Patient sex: M
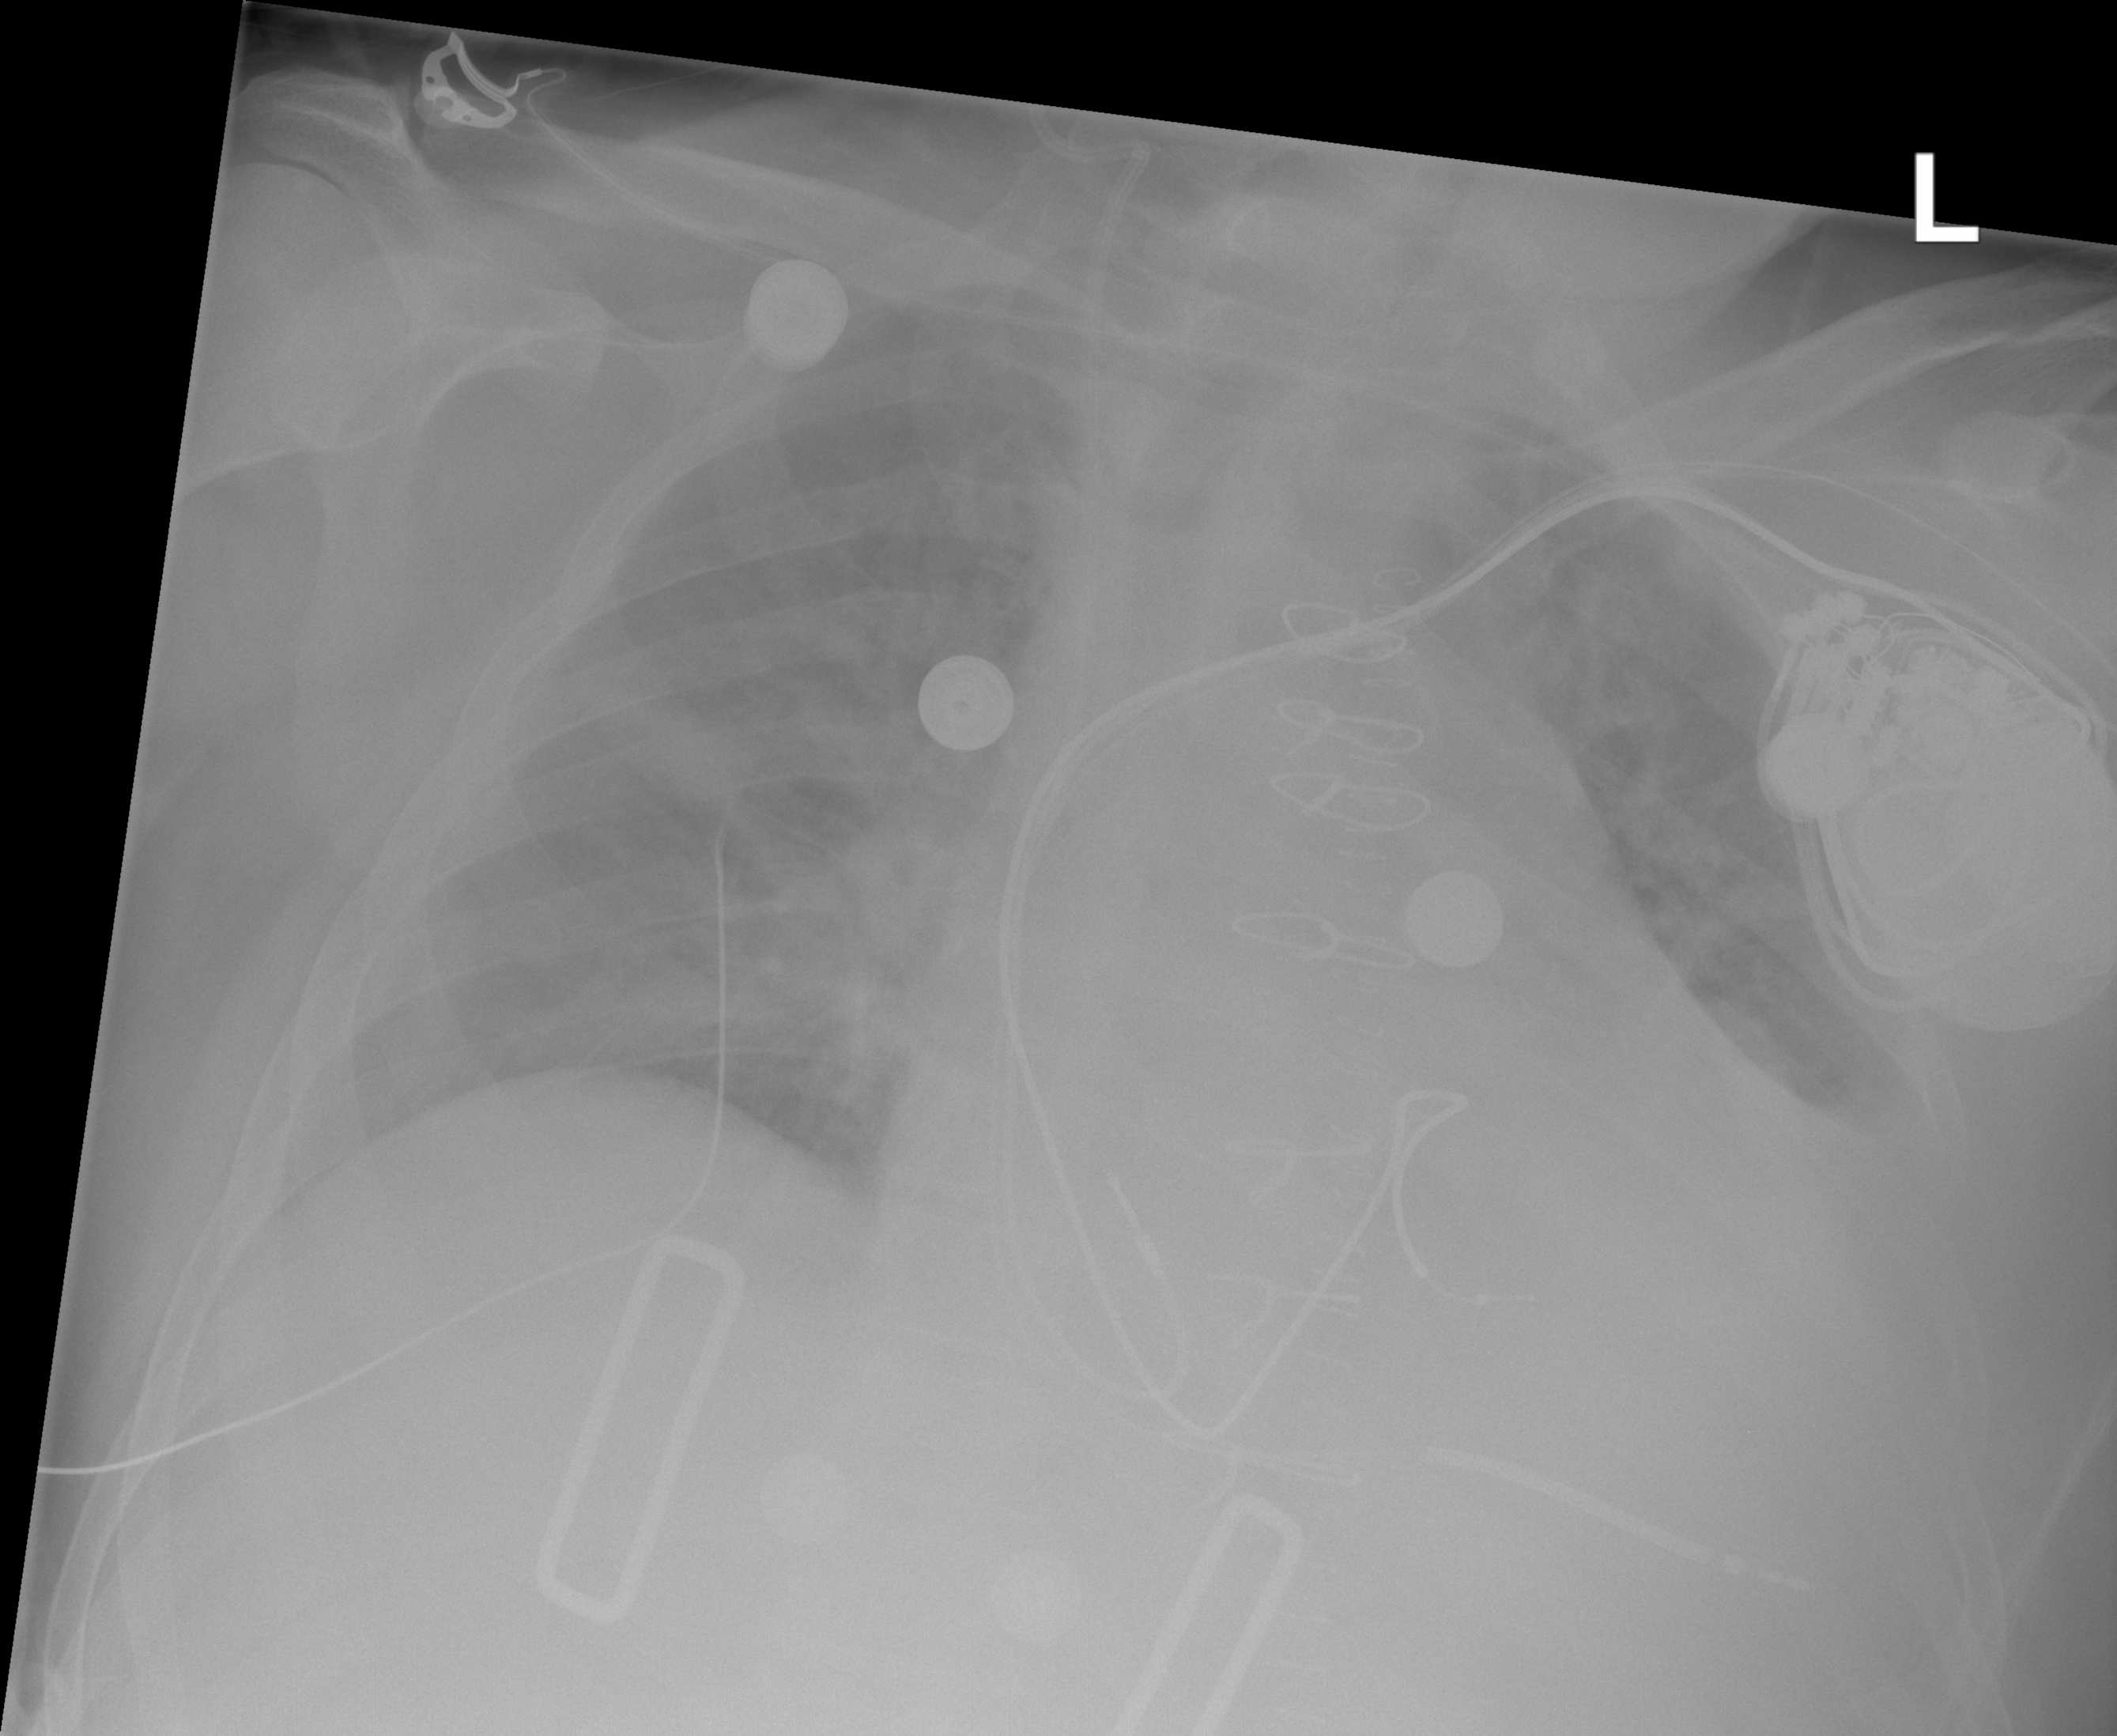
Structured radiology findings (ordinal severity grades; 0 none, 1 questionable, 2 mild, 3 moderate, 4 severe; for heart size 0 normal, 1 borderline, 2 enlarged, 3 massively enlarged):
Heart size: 1
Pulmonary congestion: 3
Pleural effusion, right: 0
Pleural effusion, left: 2
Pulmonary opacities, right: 0
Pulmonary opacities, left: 0
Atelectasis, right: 2
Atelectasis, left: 2